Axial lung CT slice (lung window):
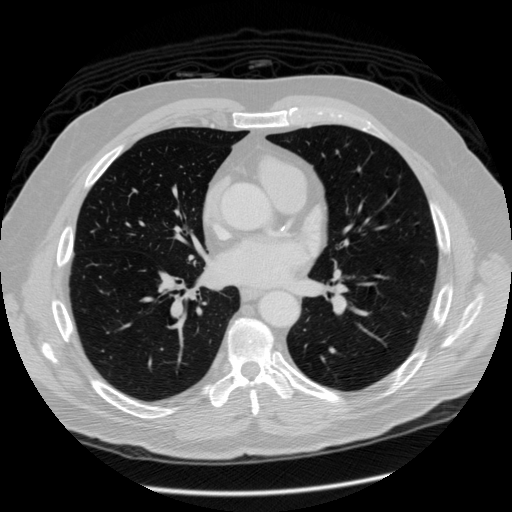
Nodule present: no